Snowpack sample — Loveland Pass, Silver Plume, Colorado, USA (2/11/26, 12:00 PM MST)
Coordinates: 39.663, -105.886
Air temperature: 35 °F
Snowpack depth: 82 cm
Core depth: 20 cm
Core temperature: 17.6 °F
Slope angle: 13°, slope face: 12°
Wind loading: high
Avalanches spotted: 1
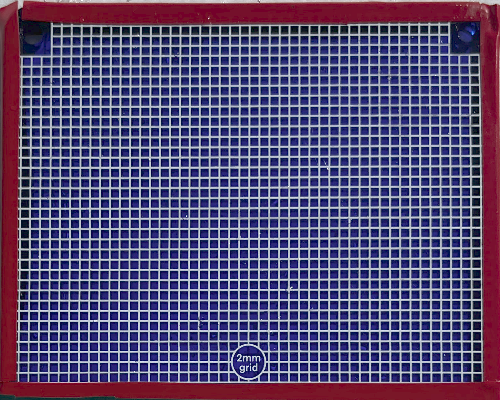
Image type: profile
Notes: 1 small avalanche spotted on the north side of the bowl, lots of wind loading